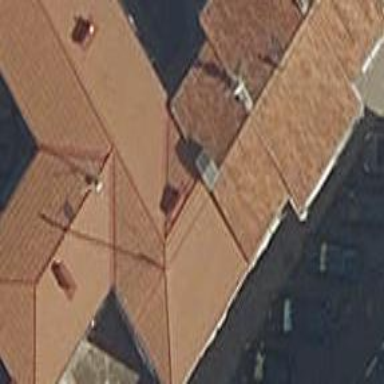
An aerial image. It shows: Apartment building with hipped roof.